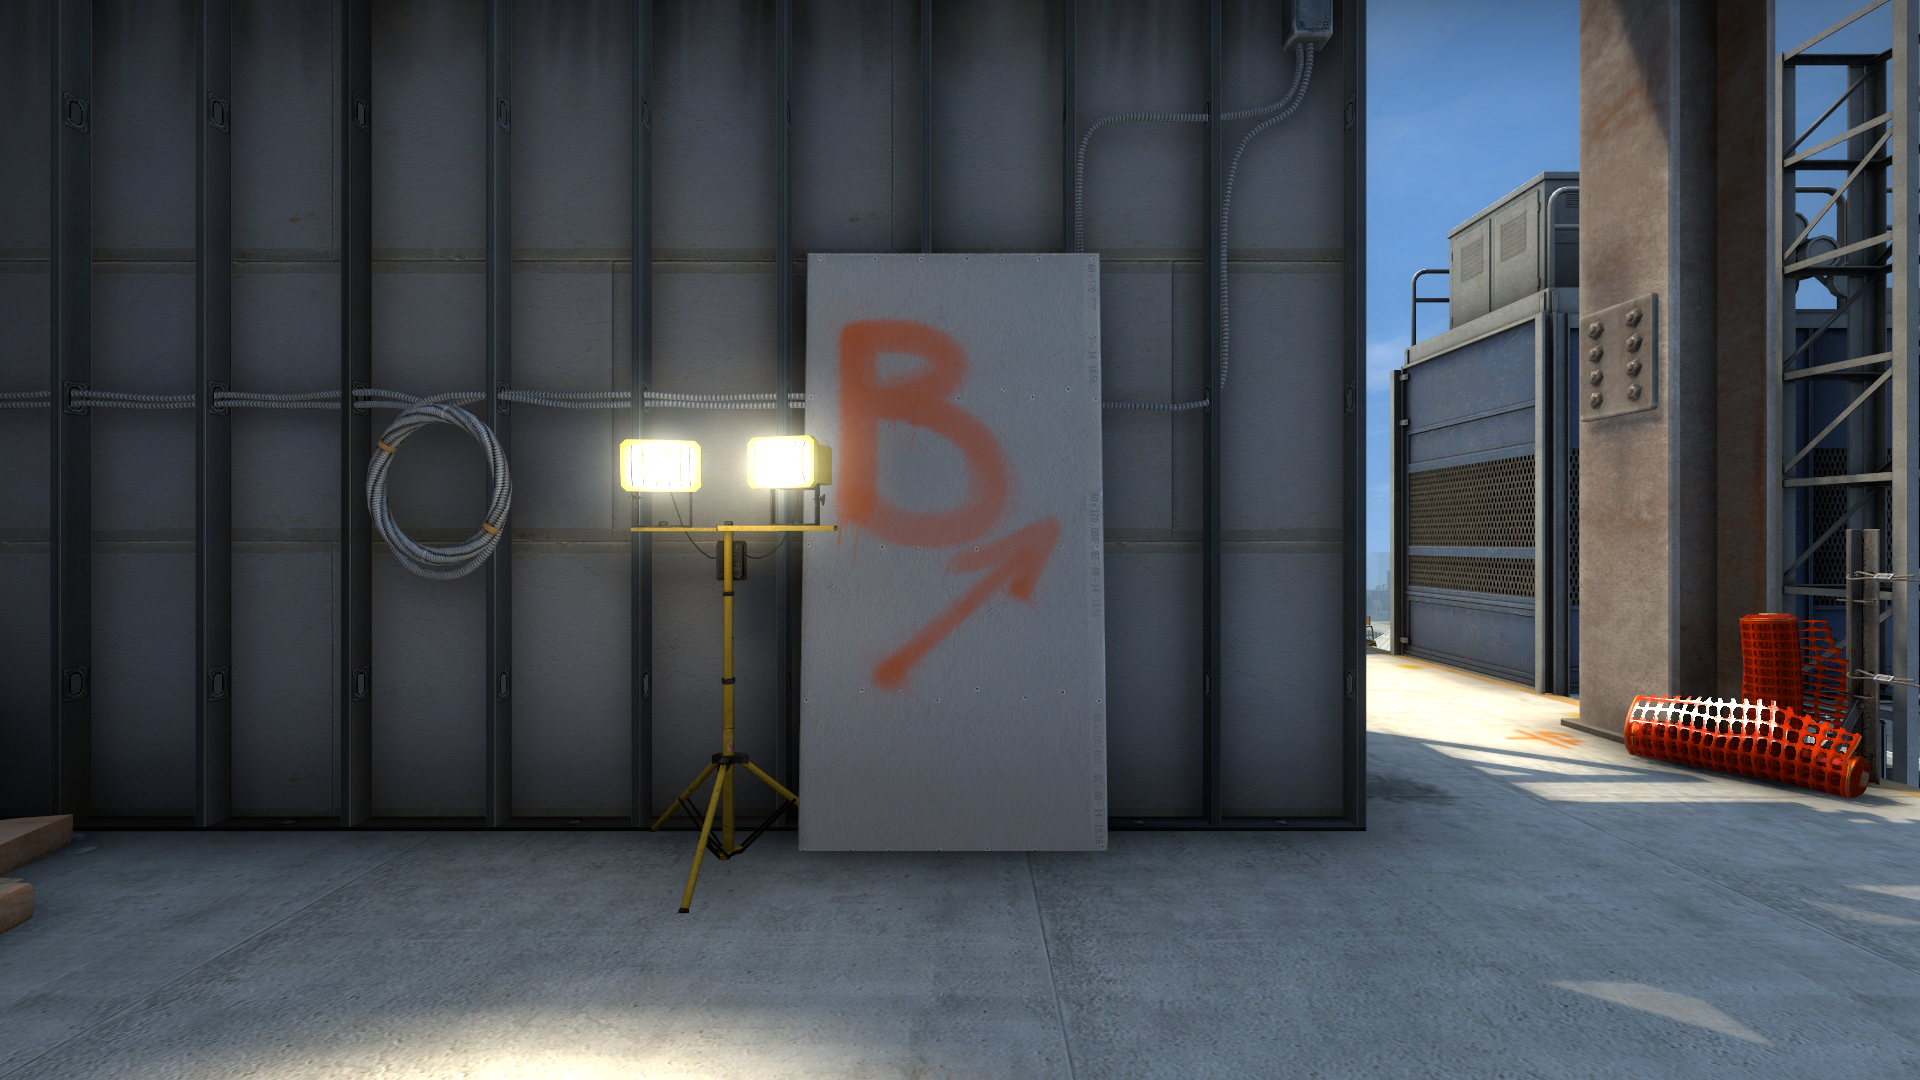
Map: de_vertigo